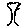
Label: tree